Question: My problem is not about fixing an issue with a certain IDE, in this case Delphi, but is about finding out the problem that leads to the issue. You probably know that in Delphi 2010 (maybe also in some earlier versions) there's a welcome page that lists recently opened projects. It's actually an html page that also involves some js files to load menus and stuff. But recently my welcome page does not work. It does not list any menus and projects and appears like an erroneus page. I've uninstalled and reinstalled Delphi many times but the problem persists. It seems there's a problem with running some JavaScript command,which I think because of the Windows, not Delphi. Here's how the Welcome Page now looks like

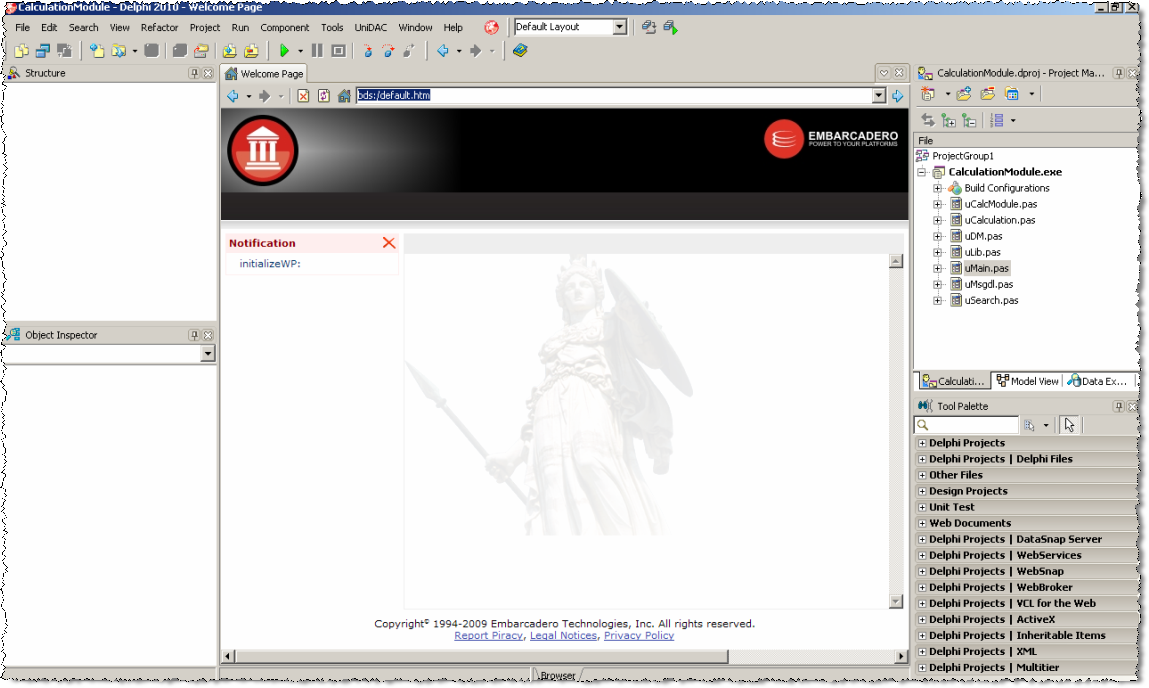
Answer: Try to right click and select "browse mode" or something alike. It's a known bug, sometimes it enters "edit mode" and doesn't display correctly. IIRC there's an Hausladen <URL> that corrects it.